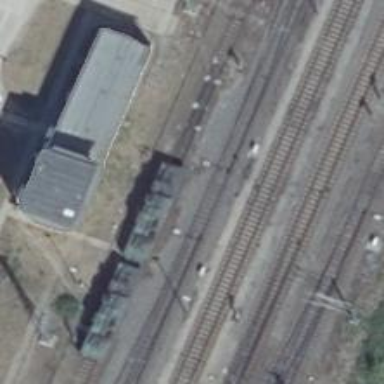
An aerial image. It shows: Railway switch.